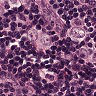
Metastatic tissue present: yes